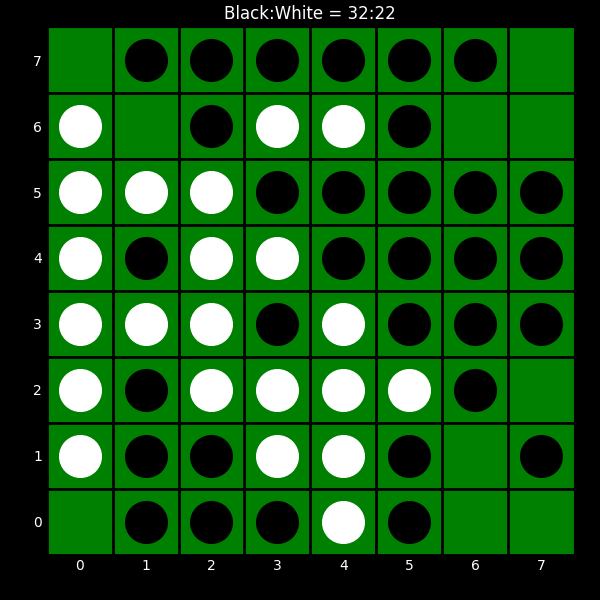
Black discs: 32
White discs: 22